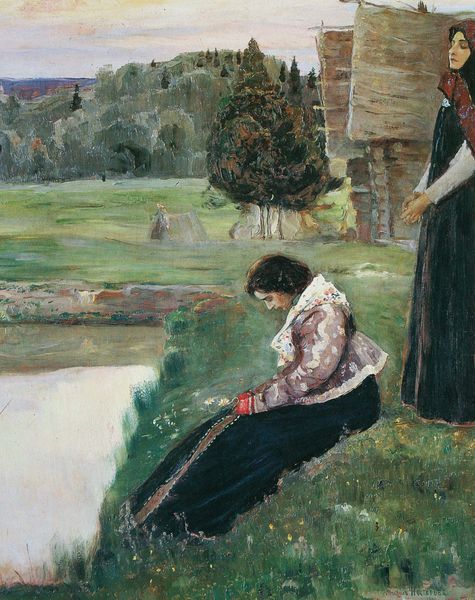
Titel: Die Gedanken
Künstler: Michail Wassiljewitsch Nesterow
Standort: St. Petersburg
Institution: Russisches Museum
Schlagwörter: baum, blau, gemälde, himmel, kopf, schatten, wasser, bäume, frauen, grün, landschaft, mädchen, see, sitzen, teich, ufer, abend, blumen, frau, grau, handschuhe, hell, hintergrund, holz, kleid, licht, rücken, schwarz, stroh, dach, gebäude, gras, haus, rasen, rot, tuch, wiese, malerei, rock, jacke, bluse, stehen, trauer, hände, häuser, hügel, natur, norden, spiegelung, gewässer, hütte, haare, sitzend, stehend, brünett, traurig, wald, weiher, zypressen, hinter, zwei, röcke, russland, berge, fels, dorf, dächer, alm, hütten, tannen, blue, hands, red, white, women, black, dress, figures, girls, green, hair, ladies, nose, painting, sit, sitting, skirt, woman, yellow, kopftuch, melancholie, flowers, oil painting, spiegeln, brown, gesenkt, nachdenklich, schoß, blumenwiese, denken, abschied, becken, felsig, schweden, tanne, beten, gebet, tracht, wood, leibl, sad, flower, cloud, clouds, rocks, sky, stone, tree, rechteckig, building, field, girl, head, hill, hills, house, lake, landscape, mountain, mountains, orange, water, young, bauernhaus, houses, roof, trees, weier, grünfläche, child, costume, stand, forest, grass, river, bushes, garden, plants, shawl, mother, scarf, wasserbecken, quadrat, jacket, blockhaus, meadow, quadratisch, alp, clothes, brick, colorful, contemplation, hut, eye, cabin, home, pond, cottage, wasswe, tent, paint, cold, gloves, blurry, swamp, standing, praying, russia, russian, barn, tall, strohdächer, looking down, hodler, ügel, natural, crying, sadness, thoughtful, bluen, nap, shed, think, headdress, headress, moutain, upset, threes, gas, geemälde, thatch, matted, gill, knoll, cedars, traditional dree, traditional dress, \cold, strohdache